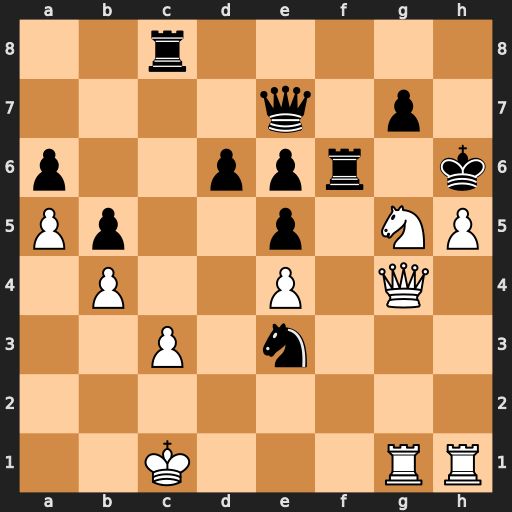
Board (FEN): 2r5/4q1p1/p2ppr1k/Pp2p1NP/1P2P1Q1/2P1n3/8/2K3RR
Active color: w
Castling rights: -
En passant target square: -
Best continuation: Nf7+ Qxf7 Qg6+ Rxg6 hxg6#